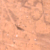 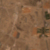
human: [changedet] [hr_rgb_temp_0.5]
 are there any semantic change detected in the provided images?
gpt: Small parks are present on the right.